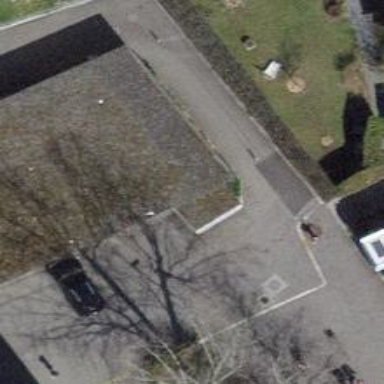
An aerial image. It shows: Bollard barrier.